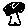
Label: tree